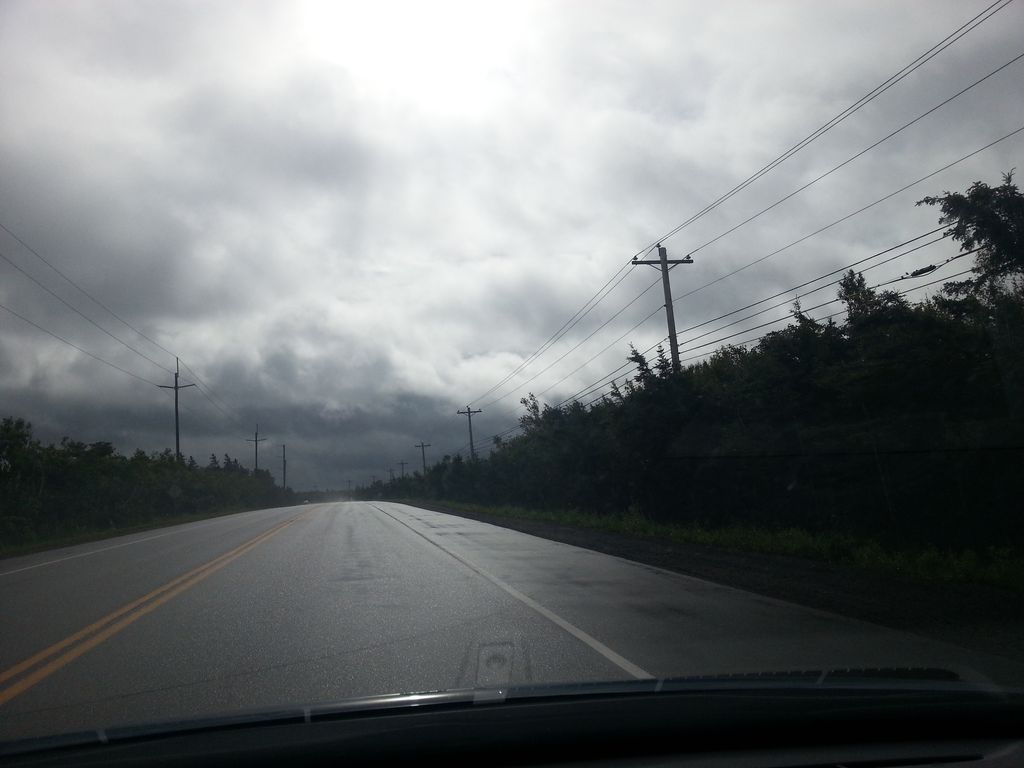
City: charlottetown